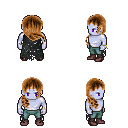
a pixel art fantasy rpg character, male body template, dark elf, purple skin, black tattered cape, teal pants, brown right-swept hairstyle, bracelets, maroon shoes, four views (front, back, left, right), 2x2 character sprite sheet, small pixel art, hard edges, no anti-aliasing